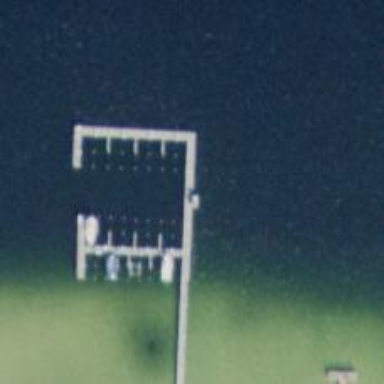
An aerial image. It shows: Man-made pier.